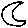
Label: moon